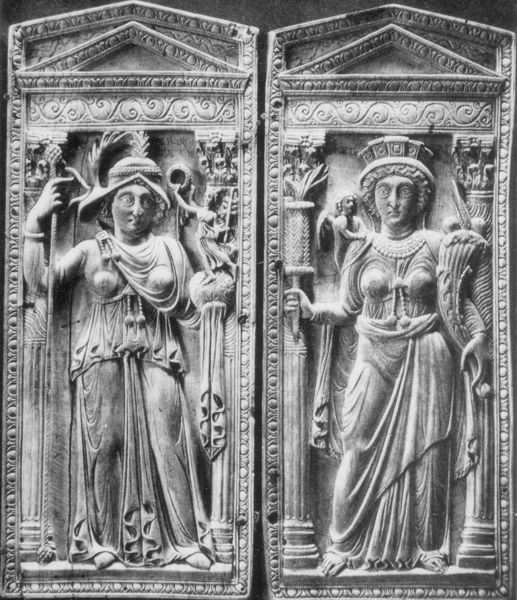
Titel: Diptychon, Roma und Constantinopolis
Institution: Wien, Kunsthistorisches Museum
Schlagwörter: fuß, nackt, schatten, frauen, brust, busen, frau, säulen, ornament, falten, federn, stein, gewand, kordeln, krone, engel, skulptur, relief, brüste, füße, stab, ornamente, tor, wirbel, ketten, helm, kranz, zepter, gibel, skultpur, grabstein, lihct